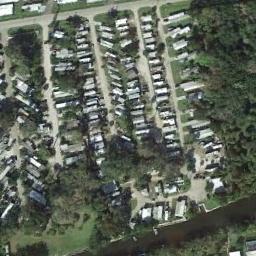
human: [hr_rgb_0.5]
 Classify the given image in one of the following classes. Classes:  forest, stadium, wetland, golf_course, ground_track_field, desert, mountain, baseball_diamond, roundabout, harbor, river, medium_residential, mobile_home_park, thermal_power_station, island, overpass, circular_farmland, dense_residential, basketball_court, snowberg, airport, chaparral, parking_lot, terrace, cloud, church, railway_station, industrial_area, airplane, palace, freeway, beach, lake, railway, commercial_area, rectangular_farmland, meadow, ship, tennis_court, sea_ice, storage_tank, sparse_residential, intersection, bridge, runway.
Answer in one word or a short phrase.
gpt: mobile_home_park